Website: bh-photo
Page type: receipt
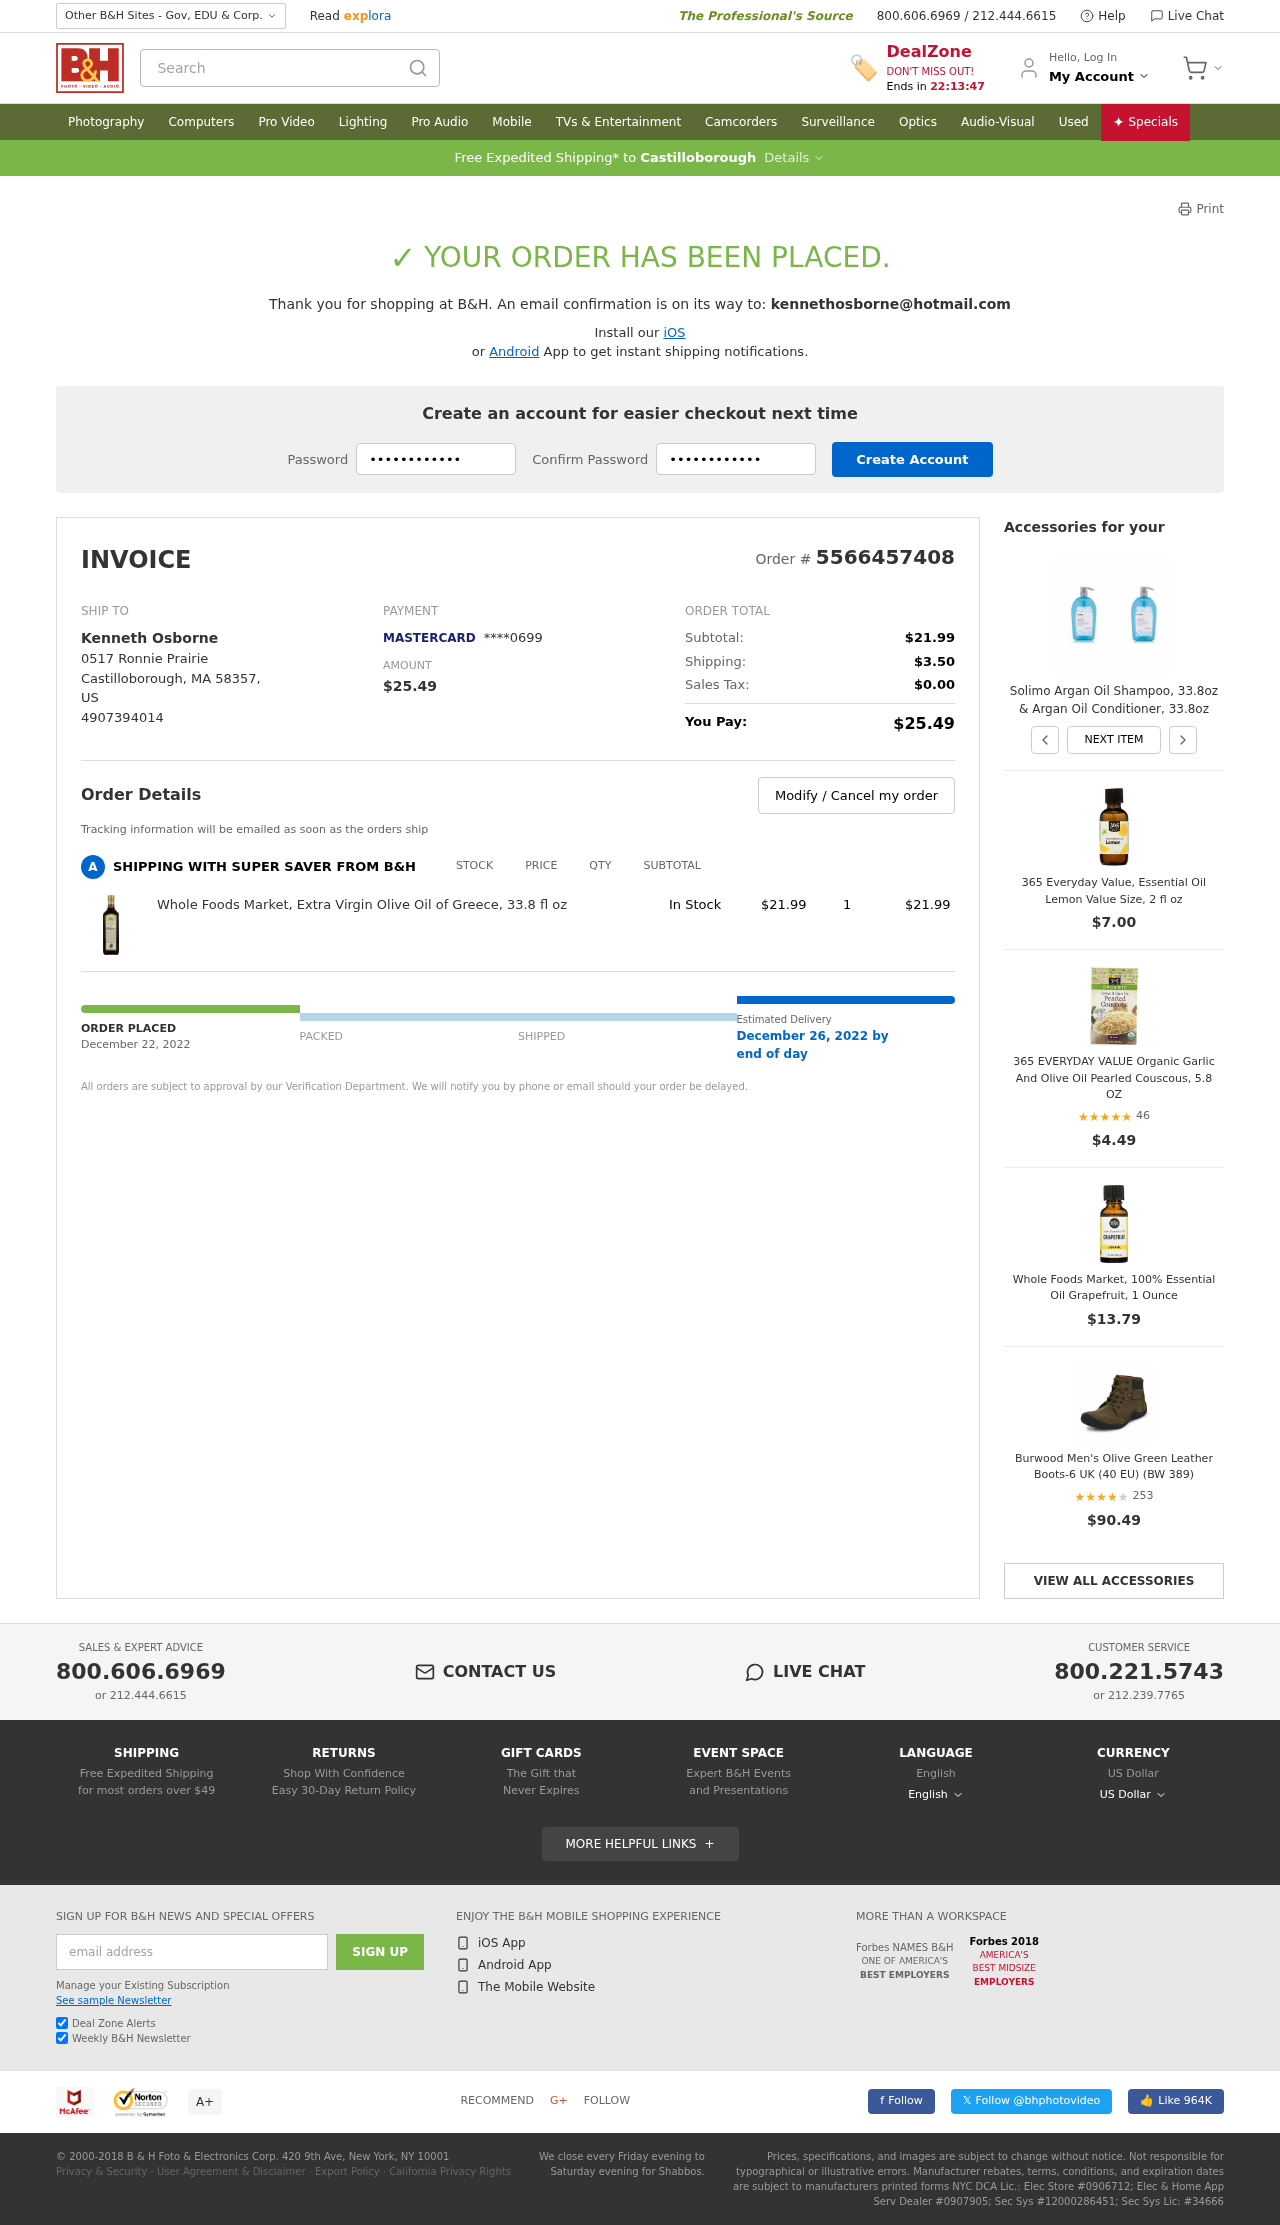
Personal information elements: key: PII_CARD_LAST4
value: ****0699
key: PII_CARD_TYPE
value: MASTERCARD
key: PII_CITY
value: Castilloborough
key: PII_COUNTRY_CODE
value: US
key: PII_EMAIL
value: kennethosborne@hotmail.com
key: PII_FULLNAME
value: Kenneth Osborne
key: PII_PHONE
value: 4907394014
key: PII_POSTCODE
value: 58357
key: PII_STATE_ABBR
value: MA
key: PII_STREET
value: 0517 Ronnie Prairie
Product elements: key: PRODUCT1_NAME
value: Whole Foods Market, Extra Virgin Olive Oil of Greece, 33.8 fl oz
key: PRODUCT1_PRICE
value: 21.99
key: PRODUCT1_QUANTITY
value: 1
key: PRODUCT2_NAME
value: Solimo Argan Oil Shampoo, 33.8oz & Argan Oil Conditioner, 33.8oz
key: PRODUCT3_NAME
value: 365 Everyday Value, Essential Oil Lemon Value Size, 2 fl oz
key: PRODUCT3_PRICE
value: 7
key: PRODUCT4_NAME
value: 365 EVERYDAY VALUE Organic Garlic And Olive Oil Pearled Couscous, 5.8 OZ
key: PRODUCT4_NUM_RATINGS
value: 46
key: PRODUCT4_PRICE
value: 4.49
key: PRODUCT4_RATING
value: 4.7
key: PRODUCT5_NAME
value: Whole Foods Market, 100% Essential Oil Grapefruit, 1 Ounce
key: PRODUCT5_PRICE
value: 13.79
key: PRODUCT6_NAME
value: Burwood Men's Olive Green Leather Boots-6 UK (40 EU) (BW 389)
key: PRODUCT6_NUM_RATINGS
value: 253
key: PRODUCT6_PRICE
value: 90.49
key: PRODUCT6_RATING
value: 3.6
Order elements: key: ORDER_ID
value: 5566457408
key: ORDER_TOTAL
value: $25.49
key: ORDER_SUBTOTAL
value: $21.99
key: ORDER_SHIPPING_COST
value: $3.50
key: ORDER_TAX
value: $0.00
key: ORDER_DATE
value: December 22, 2022
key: ORDER_DELIVERY_DATE
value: December 26, 2022 by
Search elements: key: HEADER_SEARCH
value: Search